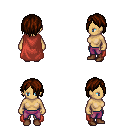
a pixel art fantasy rpg character, female body template, human, tanned skin, maroon cape, magenta pants, brown bangs hairstyle, brown shoes, four views (front, back, left, right), 2x2 character sprite sheet, small pixel art, hard edges, no anti-aliasing